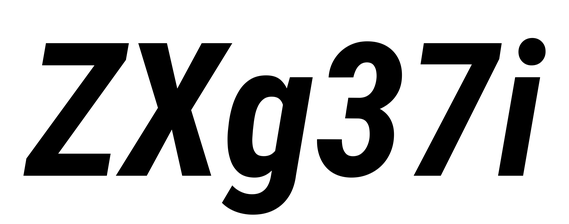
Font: Roboto-Italic_Condensed_Bold_Italic